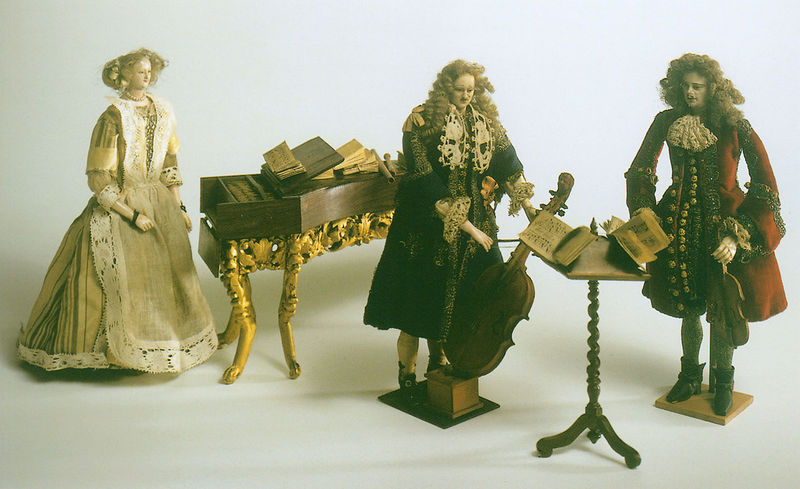
Titel: Salon im Puppenhaus von Petronella de la Court
Institution: Utrecht, Centraal Museum
Schlagwörter: flügel, braun, frau, holz, kleid, kleider, männer, dame, herren, rock, barock, sockel, spitze, gold, haare, spitzen, konzert, musik, musiker, perücke, schürze, papier, modell, cello, noten, notenständer, figuren, frack, klavier, foto, puppen, schnitzerei, bratsche, geige, violine, wachs, kostüme, ständer, perücken, miniatur, geschnitzt, miniaturen, puppenstube, musikanten, cembalo, kammerkonzert, figure, spinett, viola, hausmusik, wachsfiguren